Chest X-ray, AP view. Patient: 69 years old, sex M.
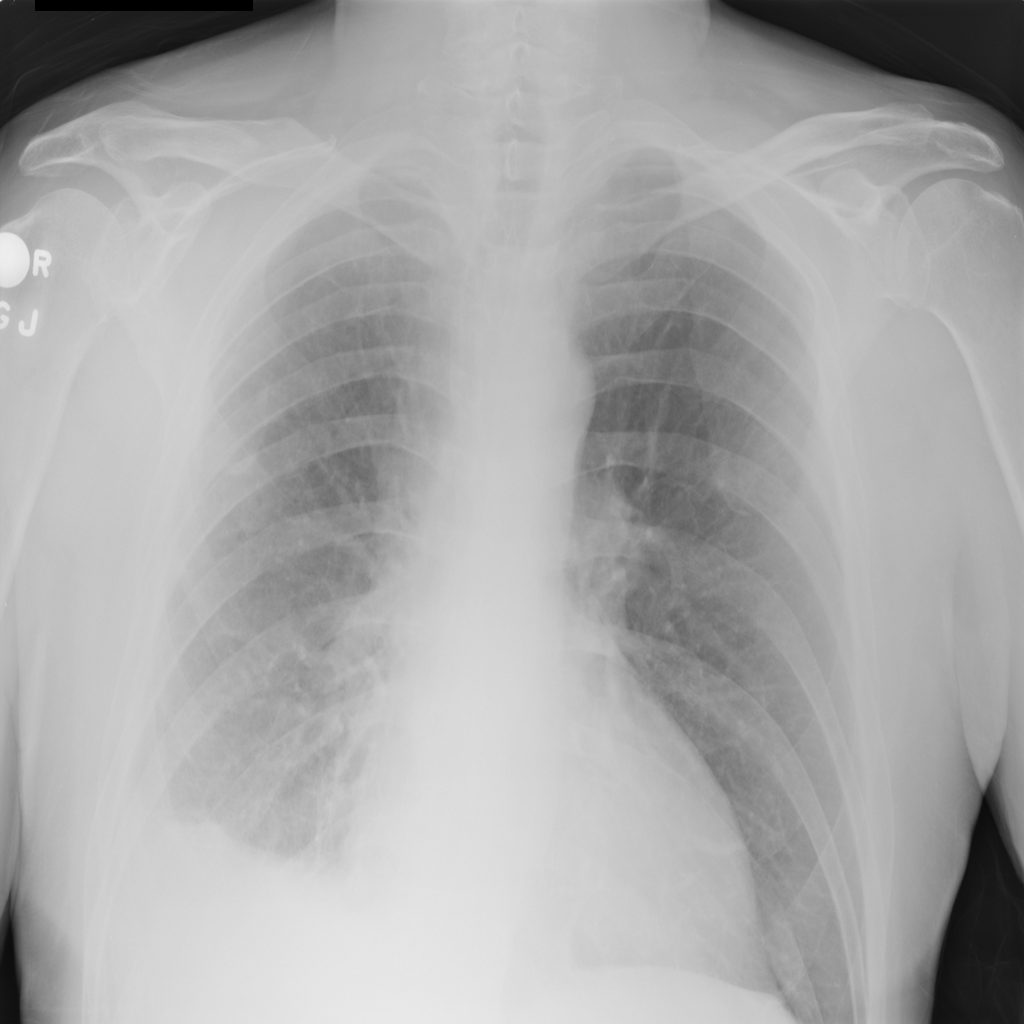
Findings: Pleural_Thickening